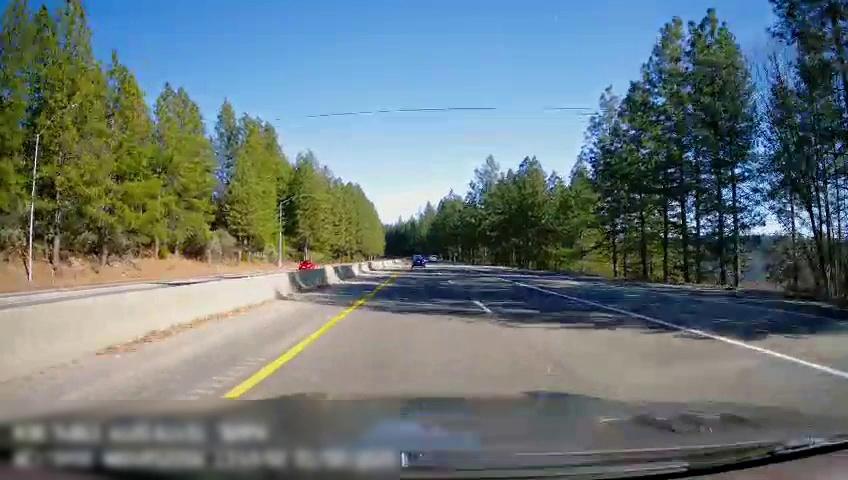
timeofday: Day
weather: Sunny
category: Drivable Space
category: Drivable Space
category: Vehicles | Car
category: Vehicles | Car
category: Lanes | Current Lane
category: Lanes | Current Lane
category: Lanes | Alternate Lane
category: Lanes | Alternate Lane